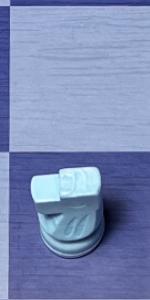
Label: Knight_White